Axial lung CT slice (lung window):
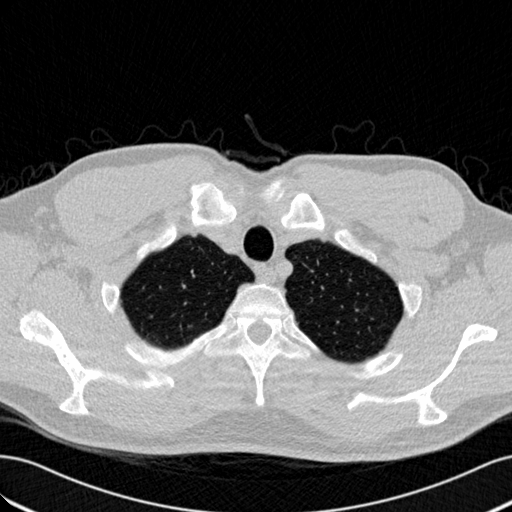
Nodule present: no